Field crop: tomato
Growth stage: 1
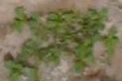
Species: portulaca